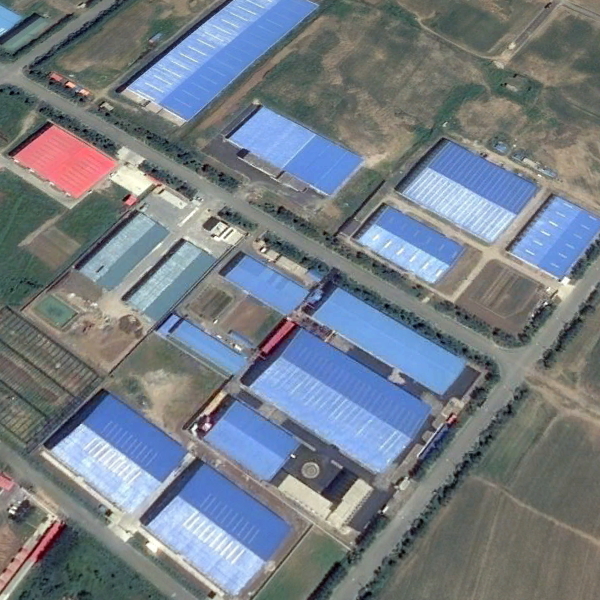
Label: Industrial